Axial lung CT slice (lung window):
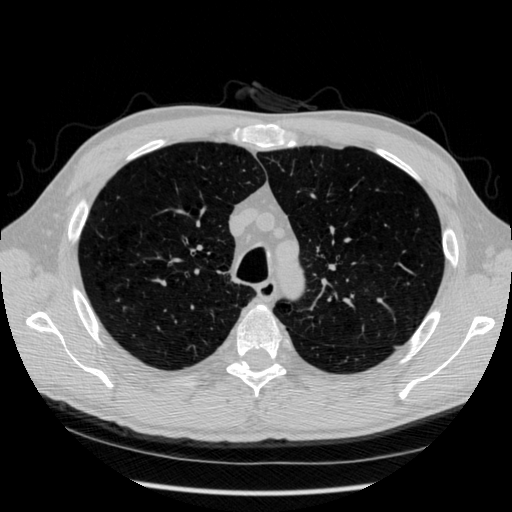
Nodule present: no